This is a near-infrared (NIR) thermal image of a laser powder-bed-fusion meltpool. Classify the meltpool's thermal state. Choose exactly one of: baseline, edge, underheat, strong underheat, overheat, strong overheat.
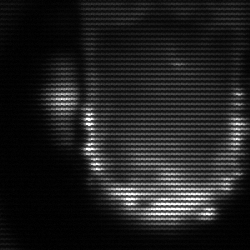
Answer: baseline